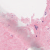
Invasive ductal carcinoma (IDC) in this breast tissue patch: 0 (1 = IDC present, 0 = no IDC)